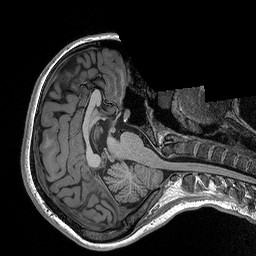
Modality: T1w
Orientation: axial
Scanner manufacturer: siemens
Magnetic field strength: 3 T
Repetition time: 2.3 s